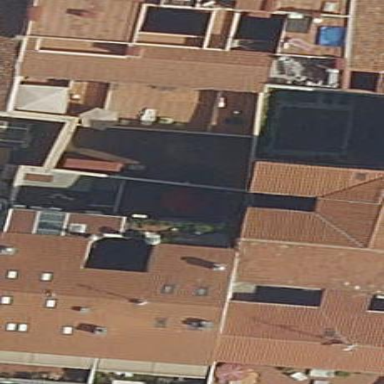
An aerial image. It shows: Part of building.